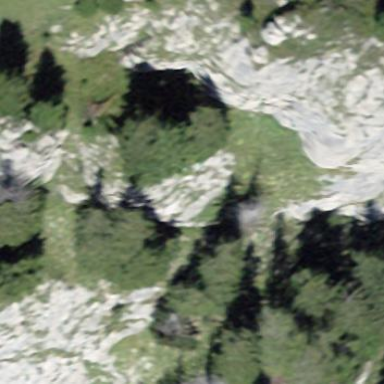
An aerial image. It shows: Landscape of bare rock.